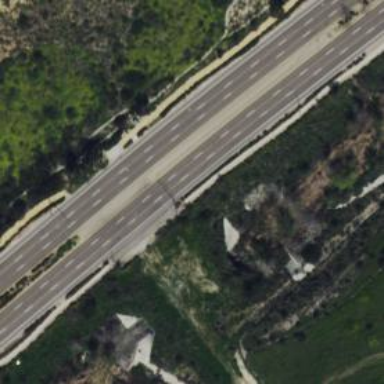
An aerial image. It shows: Secondary link road.